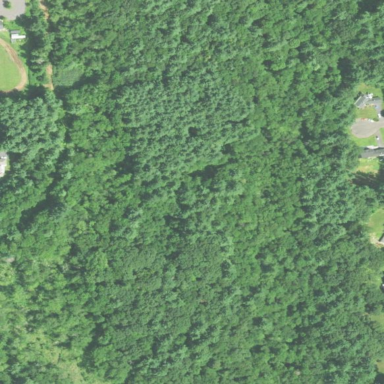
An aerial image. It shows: Existing Preserved Open Space in woodland area.